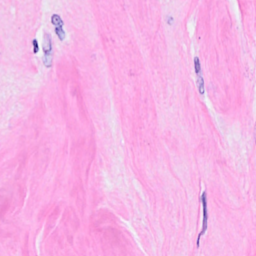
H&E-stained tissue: Breast